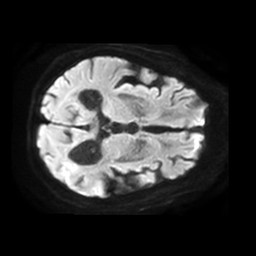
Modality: TRACE
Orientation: axial
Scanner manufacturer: philips
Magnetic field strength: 1.5 T
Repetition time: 4.6 s
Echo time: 0.07455 s